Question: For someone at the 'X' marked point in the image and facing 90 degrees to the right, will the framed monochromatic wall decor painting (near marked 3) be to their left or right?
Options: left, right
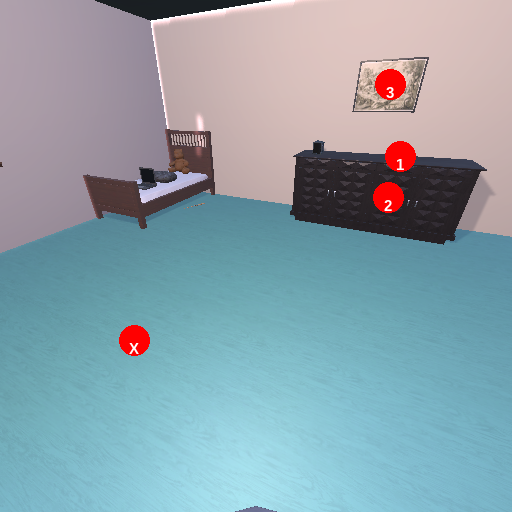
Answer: left